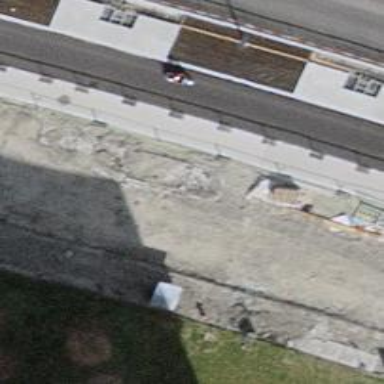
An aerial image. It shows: Bus stop equipped with public transport stop position.